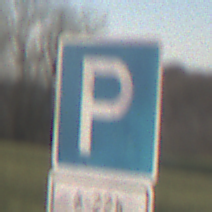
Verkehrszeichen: Parken
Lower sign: ZeitangabenMitBeschraenkungAufWochentage4
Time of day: MorningAfternoon
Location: Outdoor (Nature)
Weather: Clear
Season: Winter
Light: Natural